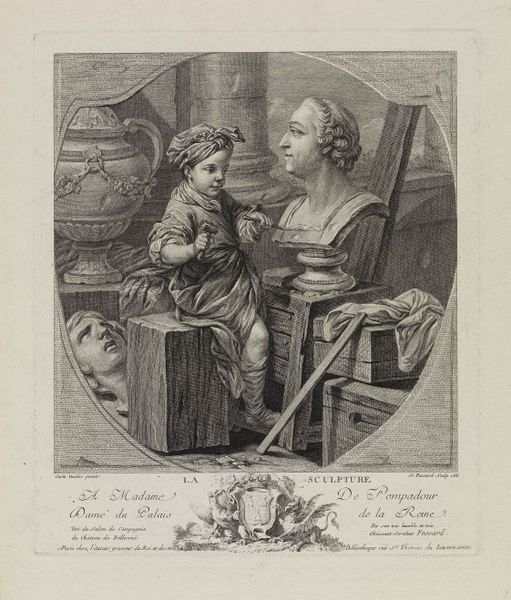
Titel: La Sculpture
Künstler: Etienne Fessard
Standort: Karlsruhe
Institution: Staatliche Kunsthalle Karlsruhe
Schlagwörter: himmel, kopf, menschen, mädchen, frankreich, frau, haar, holz, marmor, schwarz, skizze, säule, weiss, zeichnung, tuch, wolke, malerei, gesichter, gesicht, sockel, stein, porträt, haare, kind, krone, locken, madame, arbeit, amphore, krug, skulptur, vase, schrift, kisten, grafik, hocker, karikatur, kopftuch, büste, atelier, bildhauerei, steinmetz, junge, antike, knabe, maske, buch, palast, brett, druck, stich, titel, künstler, kupfer, schwarzweiß, text, kiste, kunst, rom, wappen, werkstatt, werkzeug, hammer, schmerz, königin, büsten, lineal, kupferstich, turban, latte, römisch, genie, bildhauer, versailles, pompadour, meissel, holzklotz, aktiv, bildhauerin, sticj, meisel, holzblock, intelligent, sculpture, schrifz, skulptieren, frühreif, kleiner künstler, wunderkind, frau+kind, kind mit büste, am steinmeisseln, französische schrift